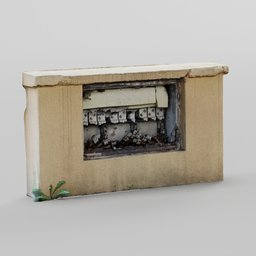
Label: electronics